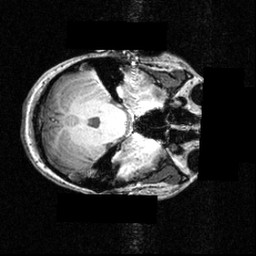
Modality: T1w
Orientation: axial
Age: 25
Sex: female
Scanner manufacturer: siemens
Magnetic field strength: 3.951 T
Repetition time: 1.5 s
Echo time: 0.00335 s